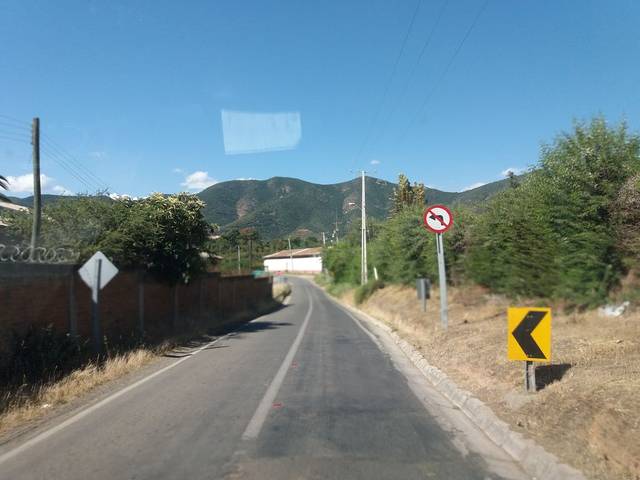
Region: Chile
Coordinates: -32.856, -71.191